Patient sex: F
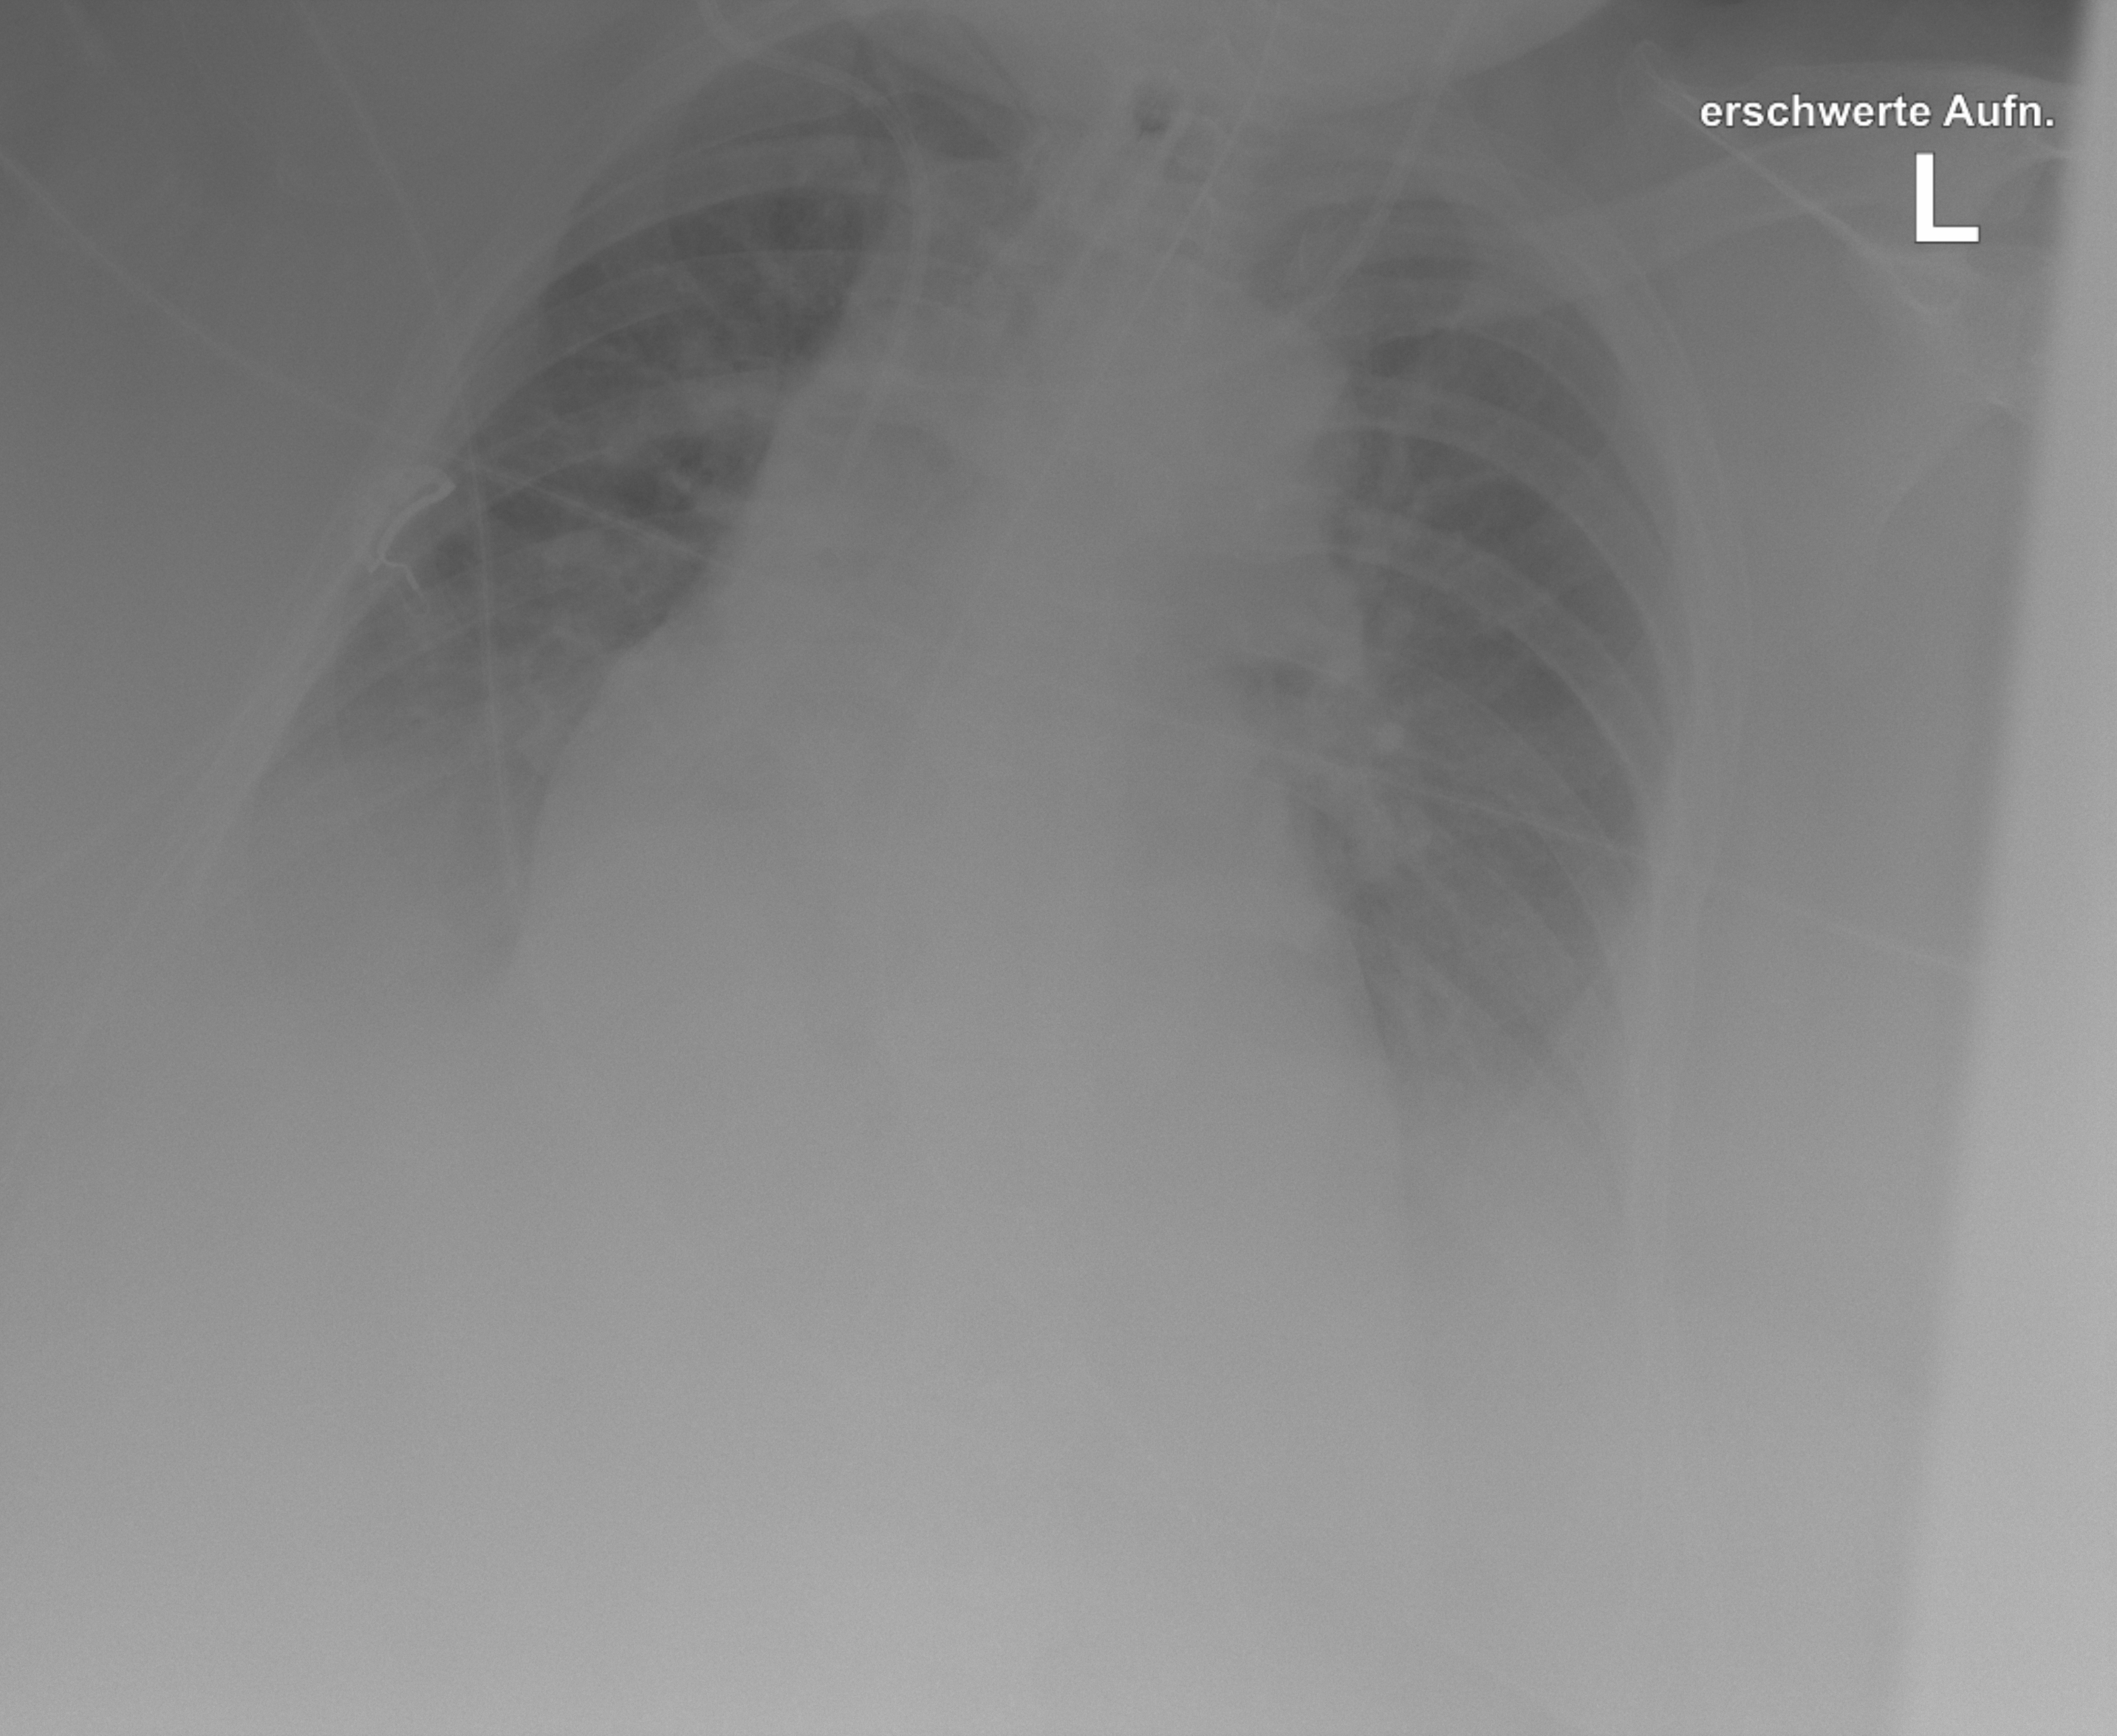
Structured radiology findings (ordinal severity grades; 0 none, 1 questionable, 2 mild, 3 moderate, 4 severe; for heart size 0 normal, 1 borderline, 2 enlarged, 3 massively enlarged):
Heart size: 3
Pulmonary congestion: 2
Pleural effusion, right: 2
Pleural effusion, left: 2
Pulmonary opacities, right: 0
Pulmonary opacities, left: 0
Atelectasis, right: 2
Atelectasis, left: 2